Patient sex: M
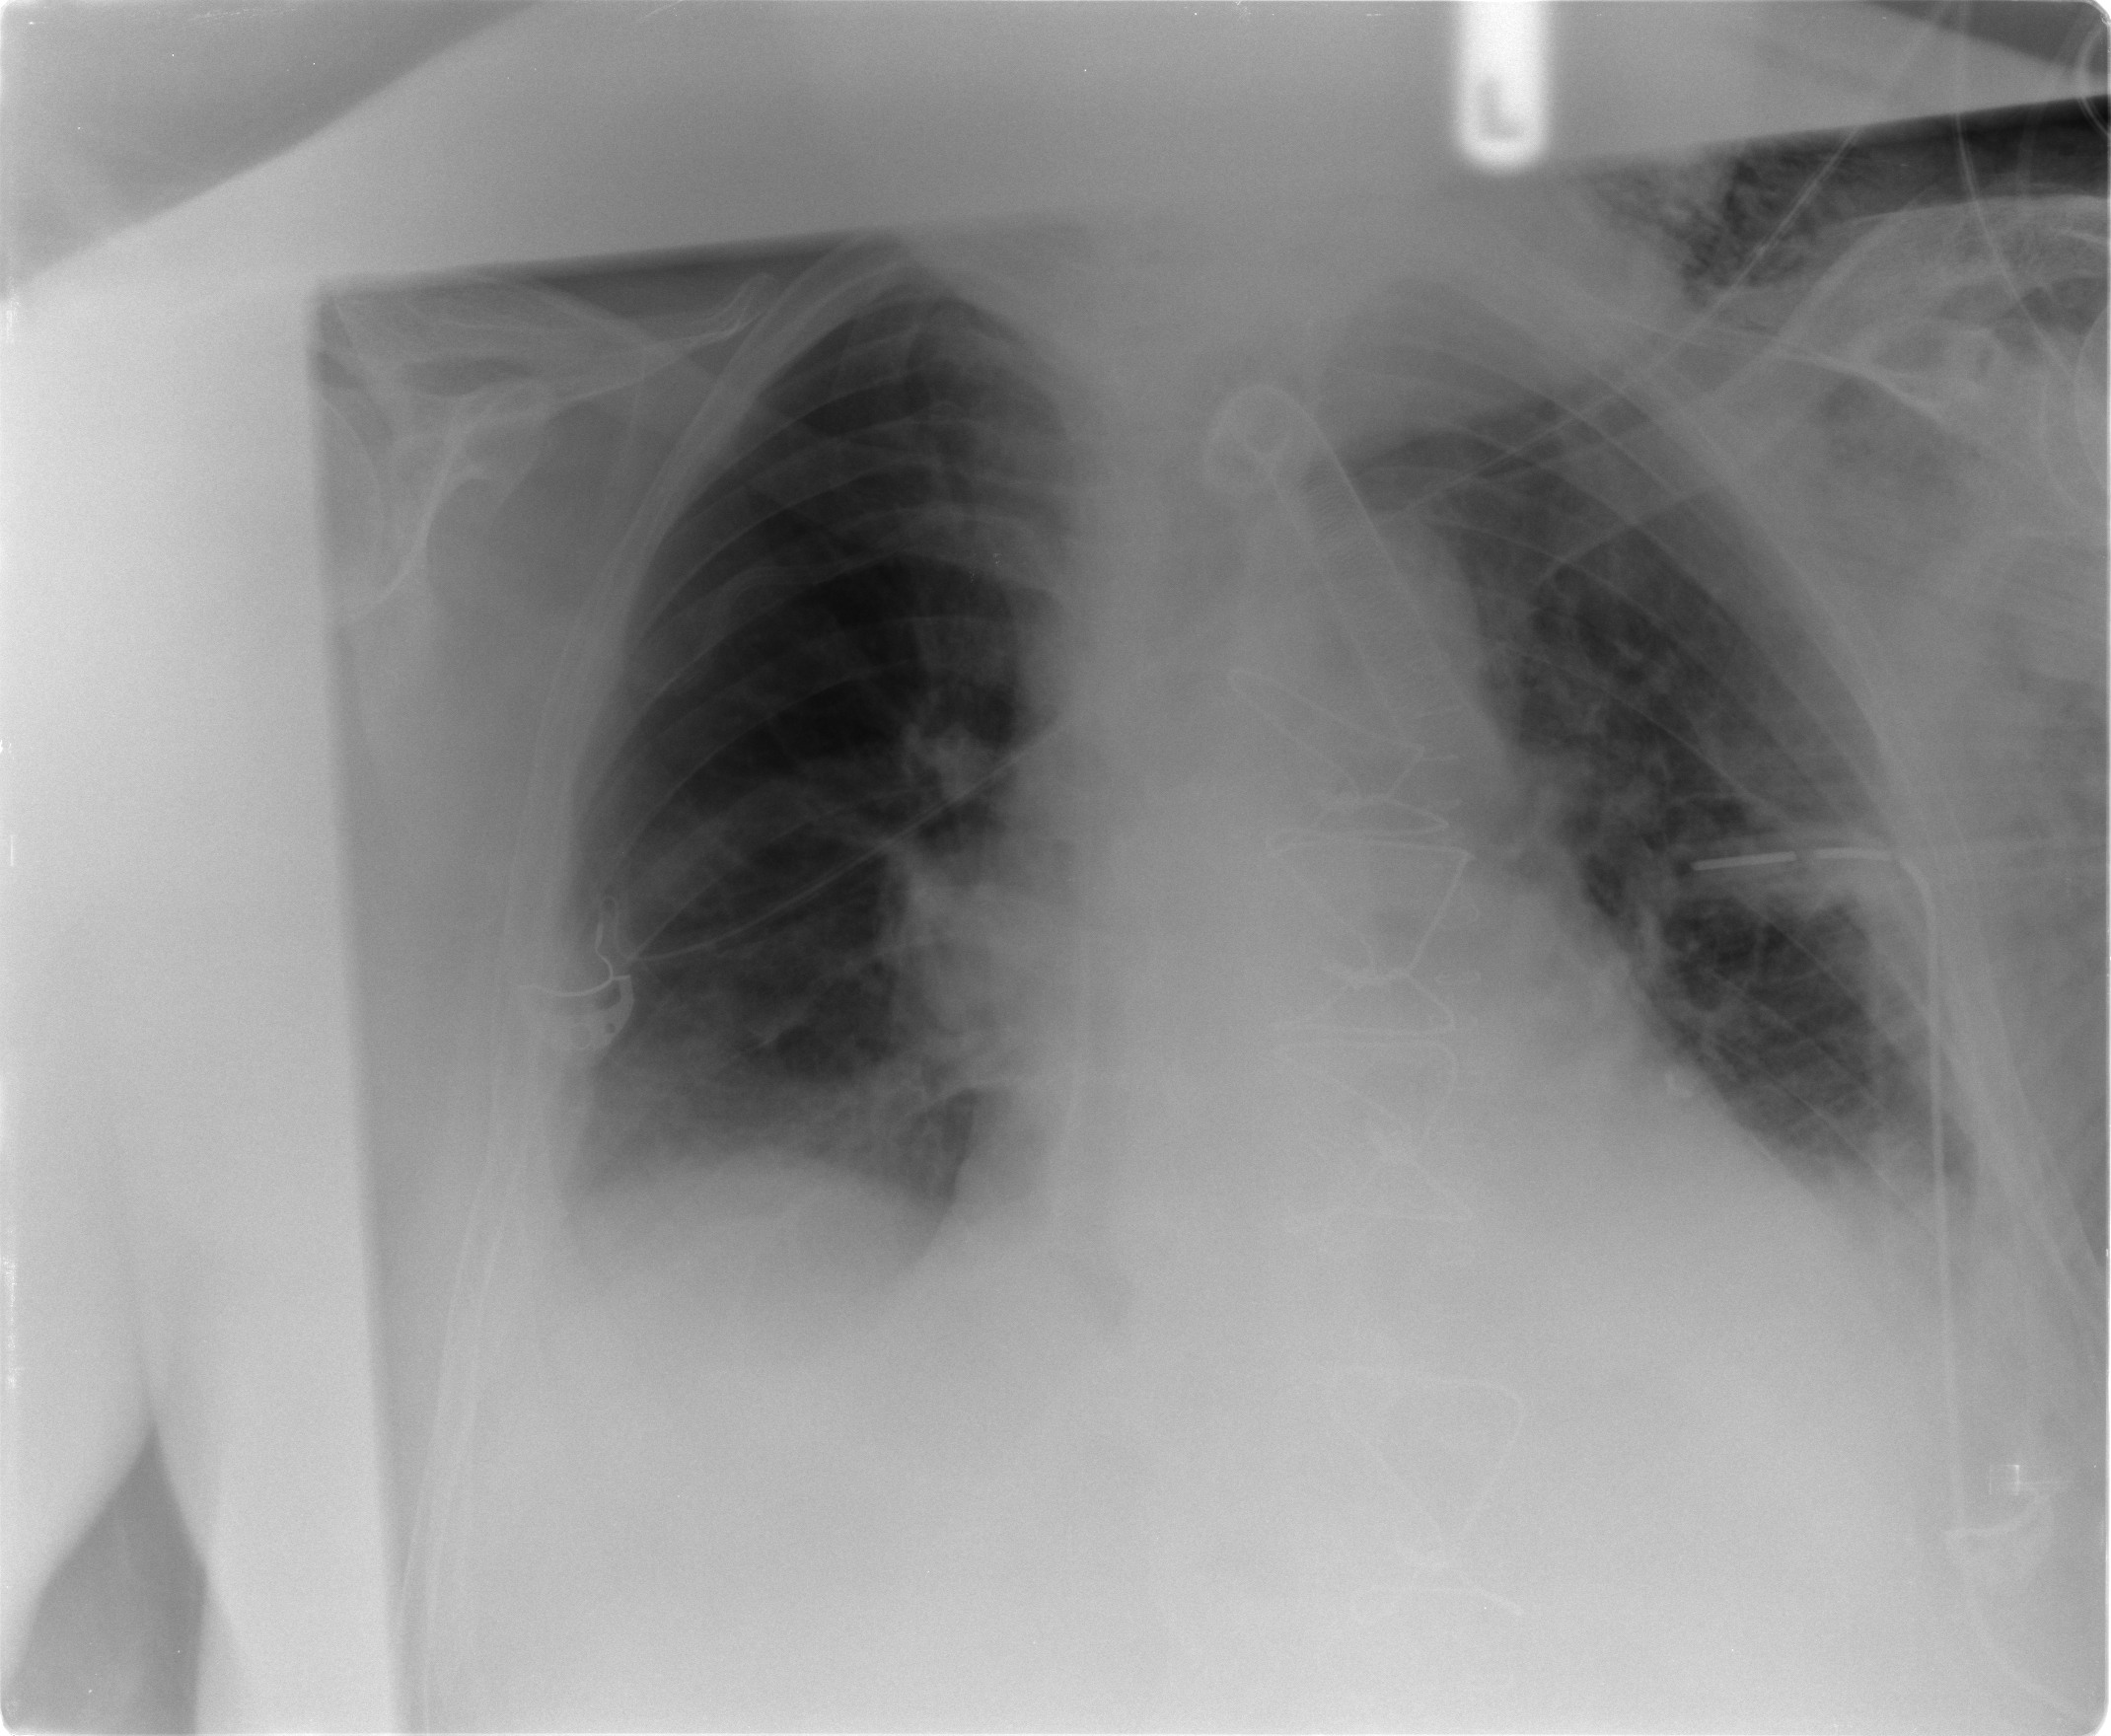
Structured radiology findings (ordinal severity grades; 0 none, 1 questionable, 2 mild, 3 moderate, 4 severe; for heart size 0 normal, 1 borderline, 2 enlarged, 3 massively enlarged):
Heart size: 1
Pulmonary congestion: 1
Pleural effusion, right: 2
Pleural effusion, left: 2
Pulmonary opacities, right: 0
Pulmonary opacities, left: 0
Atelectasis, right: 2
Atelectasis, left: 2